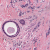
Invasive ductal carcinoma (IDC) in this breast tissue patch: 1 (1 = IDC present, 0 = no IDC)